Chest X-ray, AP view. Patient: 55 years old, sex F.
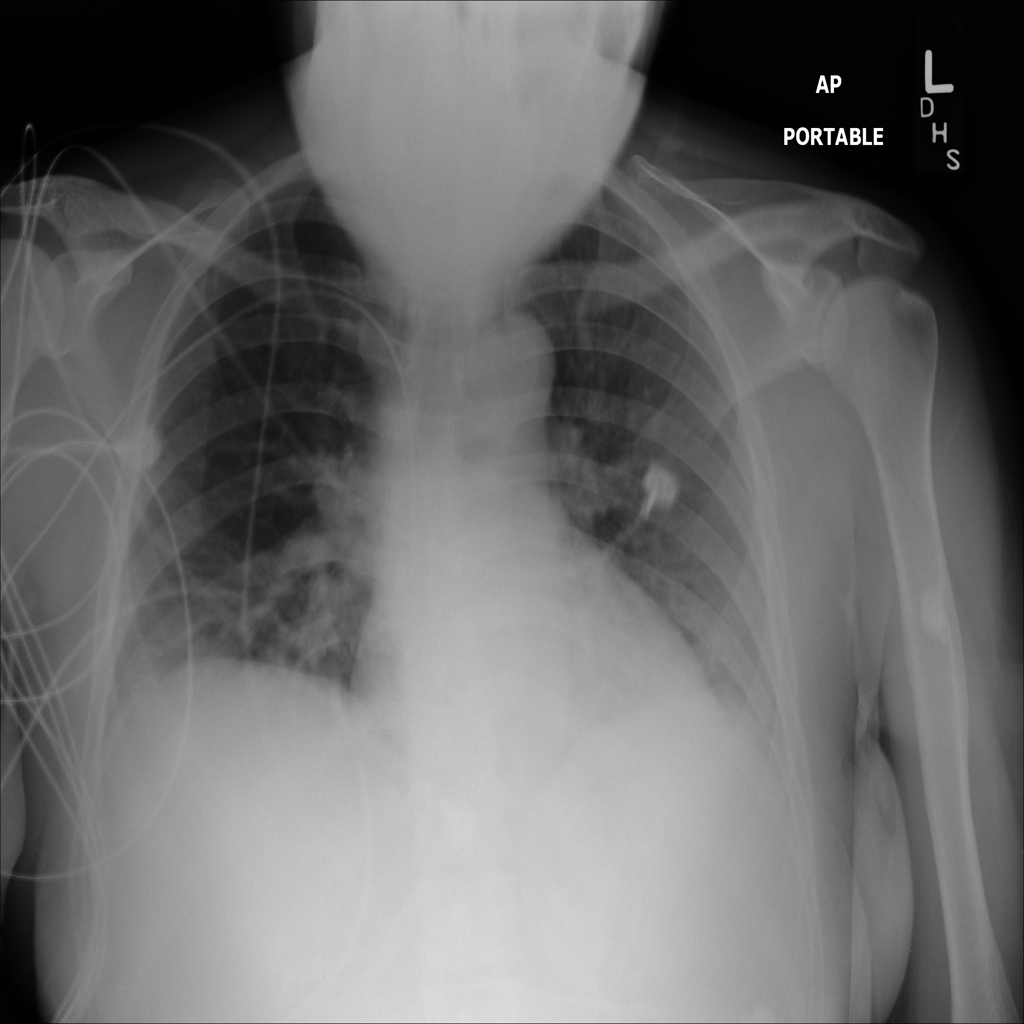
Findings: Infiltration